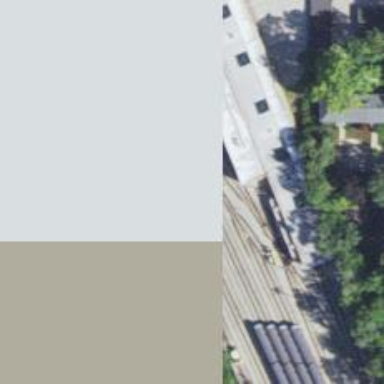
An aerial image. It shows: Yard area with electrified rail tracks.